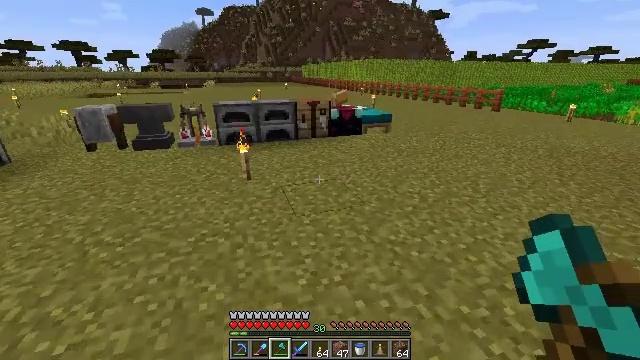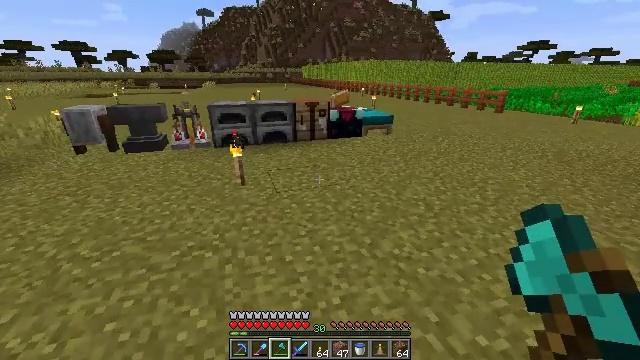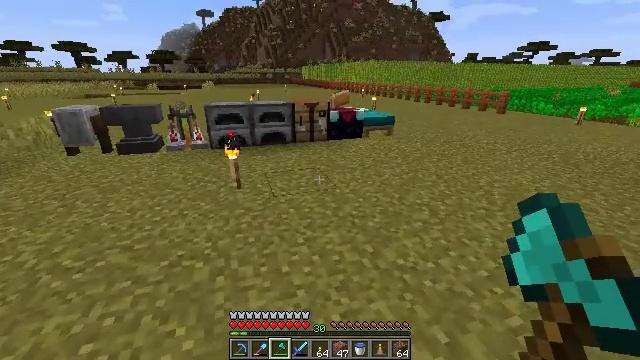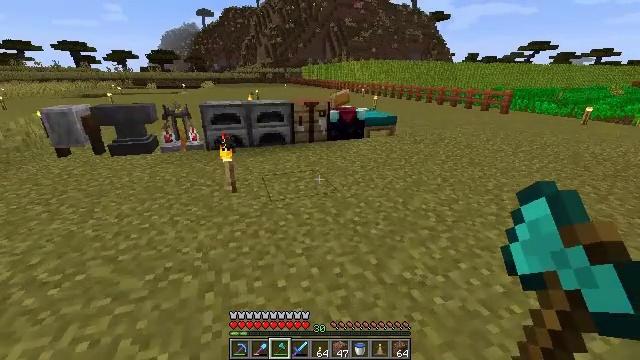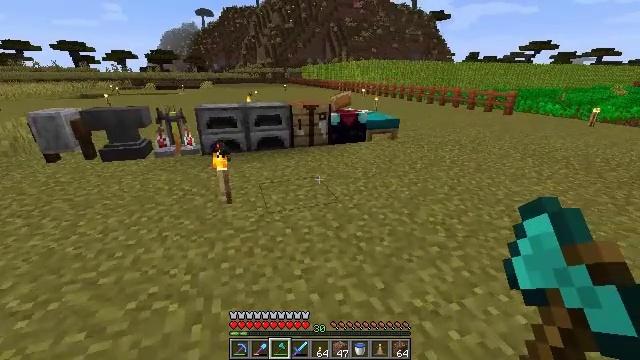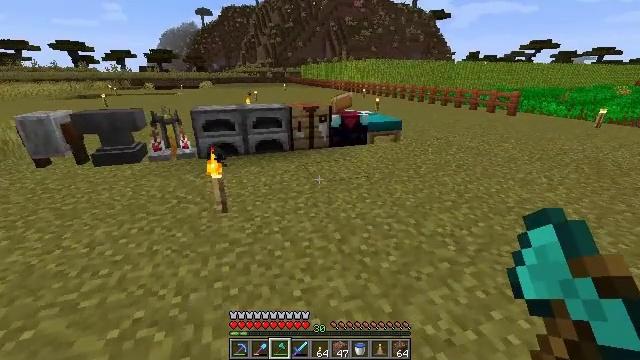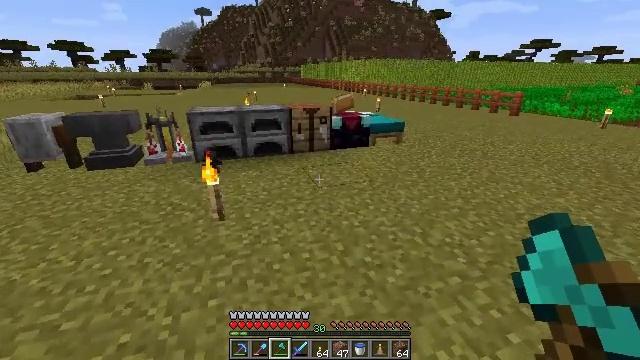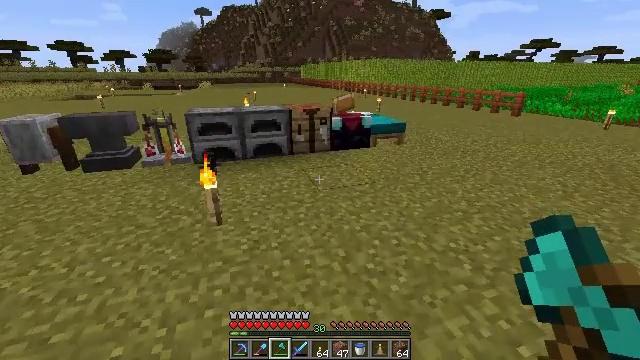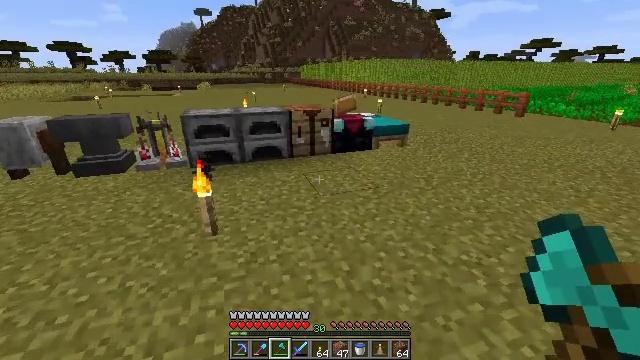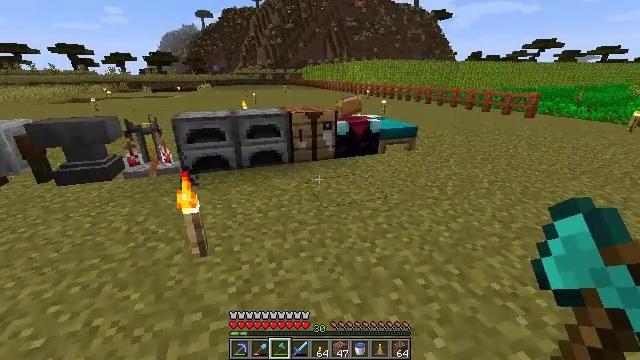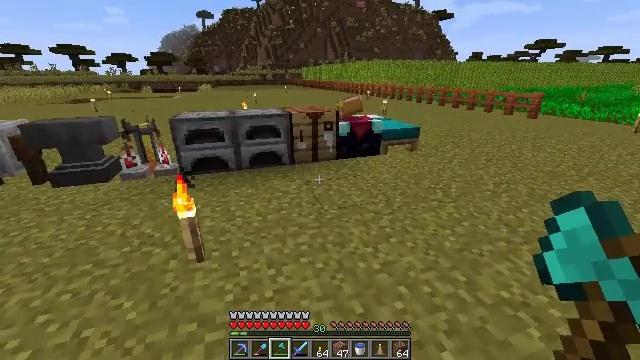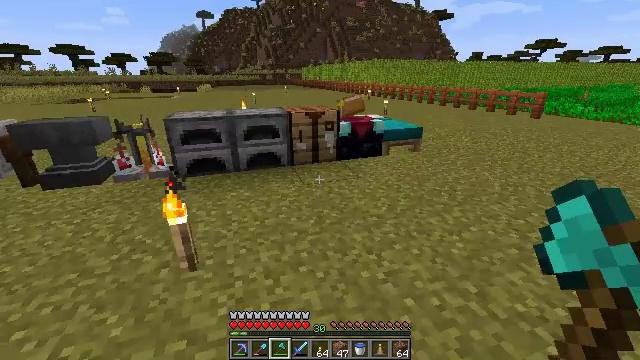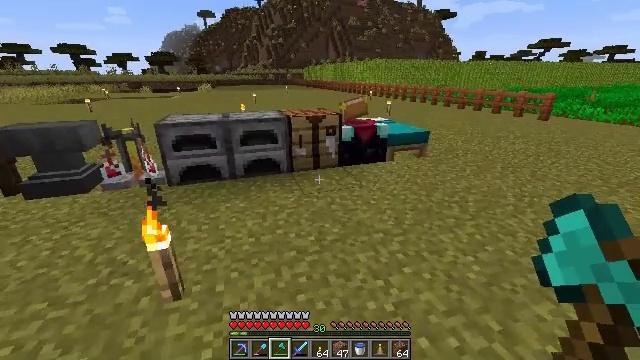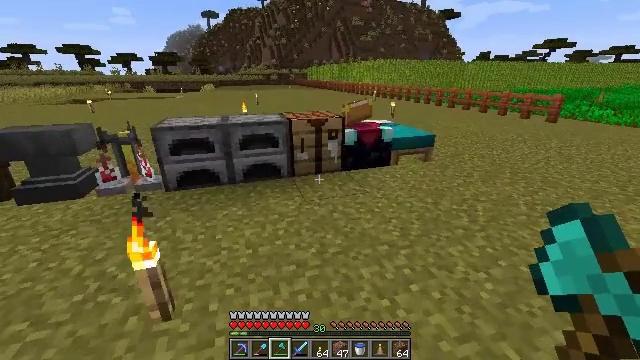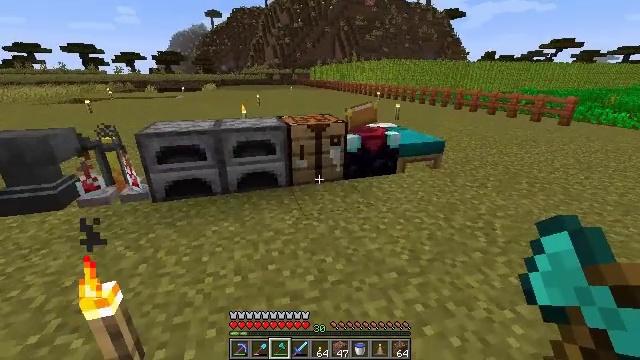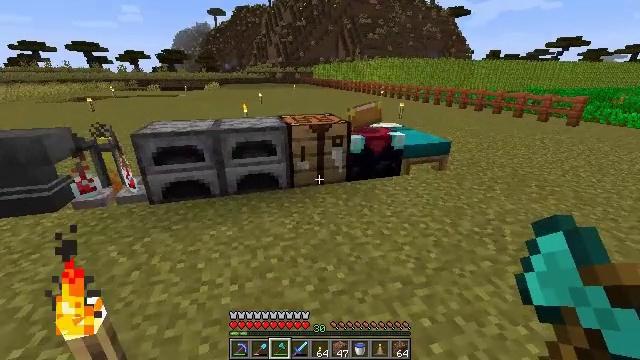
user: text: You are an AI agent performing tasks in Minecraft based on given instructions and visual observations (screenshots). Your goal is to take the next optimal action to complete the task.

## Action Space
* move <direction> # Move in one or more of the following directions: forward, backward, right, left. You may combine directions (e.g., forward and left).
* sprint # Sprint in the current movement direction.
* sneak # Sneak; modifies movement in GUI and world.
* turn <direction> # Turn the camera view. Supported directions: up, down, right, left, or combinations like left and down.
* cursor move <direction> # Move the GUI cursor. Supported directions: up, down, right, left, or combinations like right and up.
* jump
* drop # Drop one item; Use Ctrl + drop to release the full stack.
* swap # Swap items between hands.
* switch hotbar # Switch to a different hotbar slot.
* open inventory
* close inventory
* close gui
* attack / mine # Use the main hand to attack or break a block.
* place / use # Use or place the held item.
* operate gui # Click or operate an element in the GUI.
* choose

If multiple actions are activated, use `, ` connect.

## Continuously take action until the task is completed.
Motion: motion action
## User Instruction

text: Get a diamond hoe by crafting it.
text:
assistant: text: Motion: move forward
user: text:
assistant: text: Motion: move forward
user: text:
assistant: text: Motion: move forward
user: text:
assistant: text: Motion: move forward
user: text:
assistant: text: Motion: move forward
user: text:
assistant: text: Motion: move forward
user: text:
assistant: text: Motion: move forward
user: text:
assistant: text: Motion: move forward
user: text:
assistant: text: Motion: move forward
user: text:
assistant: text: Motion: move forward
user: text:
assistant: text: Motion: move forward
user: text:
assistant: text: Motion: move forward
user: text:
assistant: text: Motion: move forward
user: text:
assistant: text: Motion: move forward
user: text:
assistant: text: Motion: move forward
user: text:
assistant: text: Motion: move forward
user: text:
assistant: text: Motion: move forward
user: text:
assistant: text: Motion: move forward
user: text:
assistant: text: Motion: move forward, use / place
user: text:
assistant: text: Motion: move forward, use / place
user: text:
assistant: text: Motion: move forward, use / place
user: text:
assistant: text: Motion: move forward, use / place
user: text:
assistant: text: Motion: move forward
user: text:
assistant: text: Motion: no_op
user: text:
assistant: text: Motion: no_op
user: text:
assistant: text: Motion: no_op
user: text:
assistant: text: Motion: no_op
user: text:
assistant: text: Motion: no_op
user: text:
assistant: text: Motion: no_op
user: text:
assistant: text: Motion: no_op